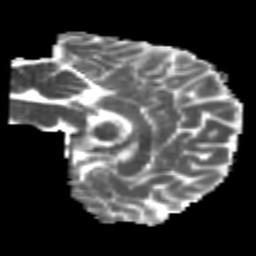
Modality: MD
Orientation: sagittal
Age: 21
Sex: male
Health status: healthy
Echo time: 0.074 s